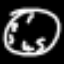
Label: clock